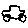
Label: car